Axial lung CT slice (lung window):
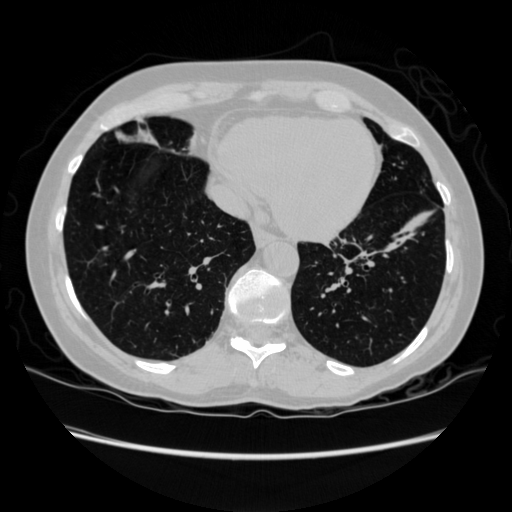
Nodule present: no